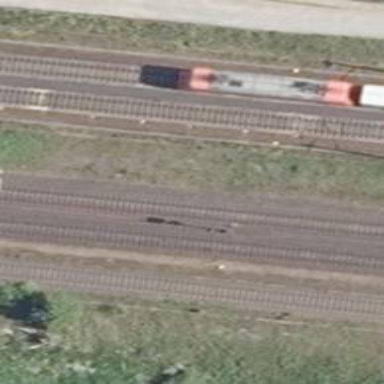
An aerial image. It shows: Railway signal.